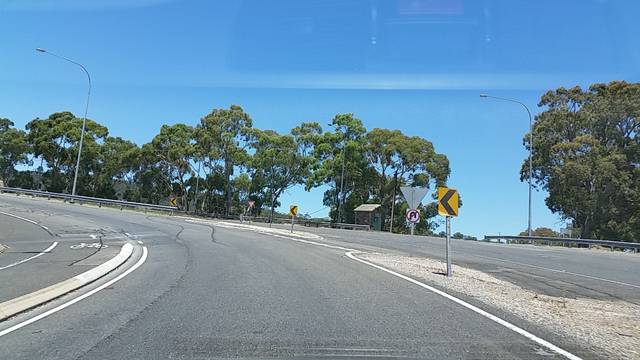
Region: Australia
Coordinates: -34.974, 138.665